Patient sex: M
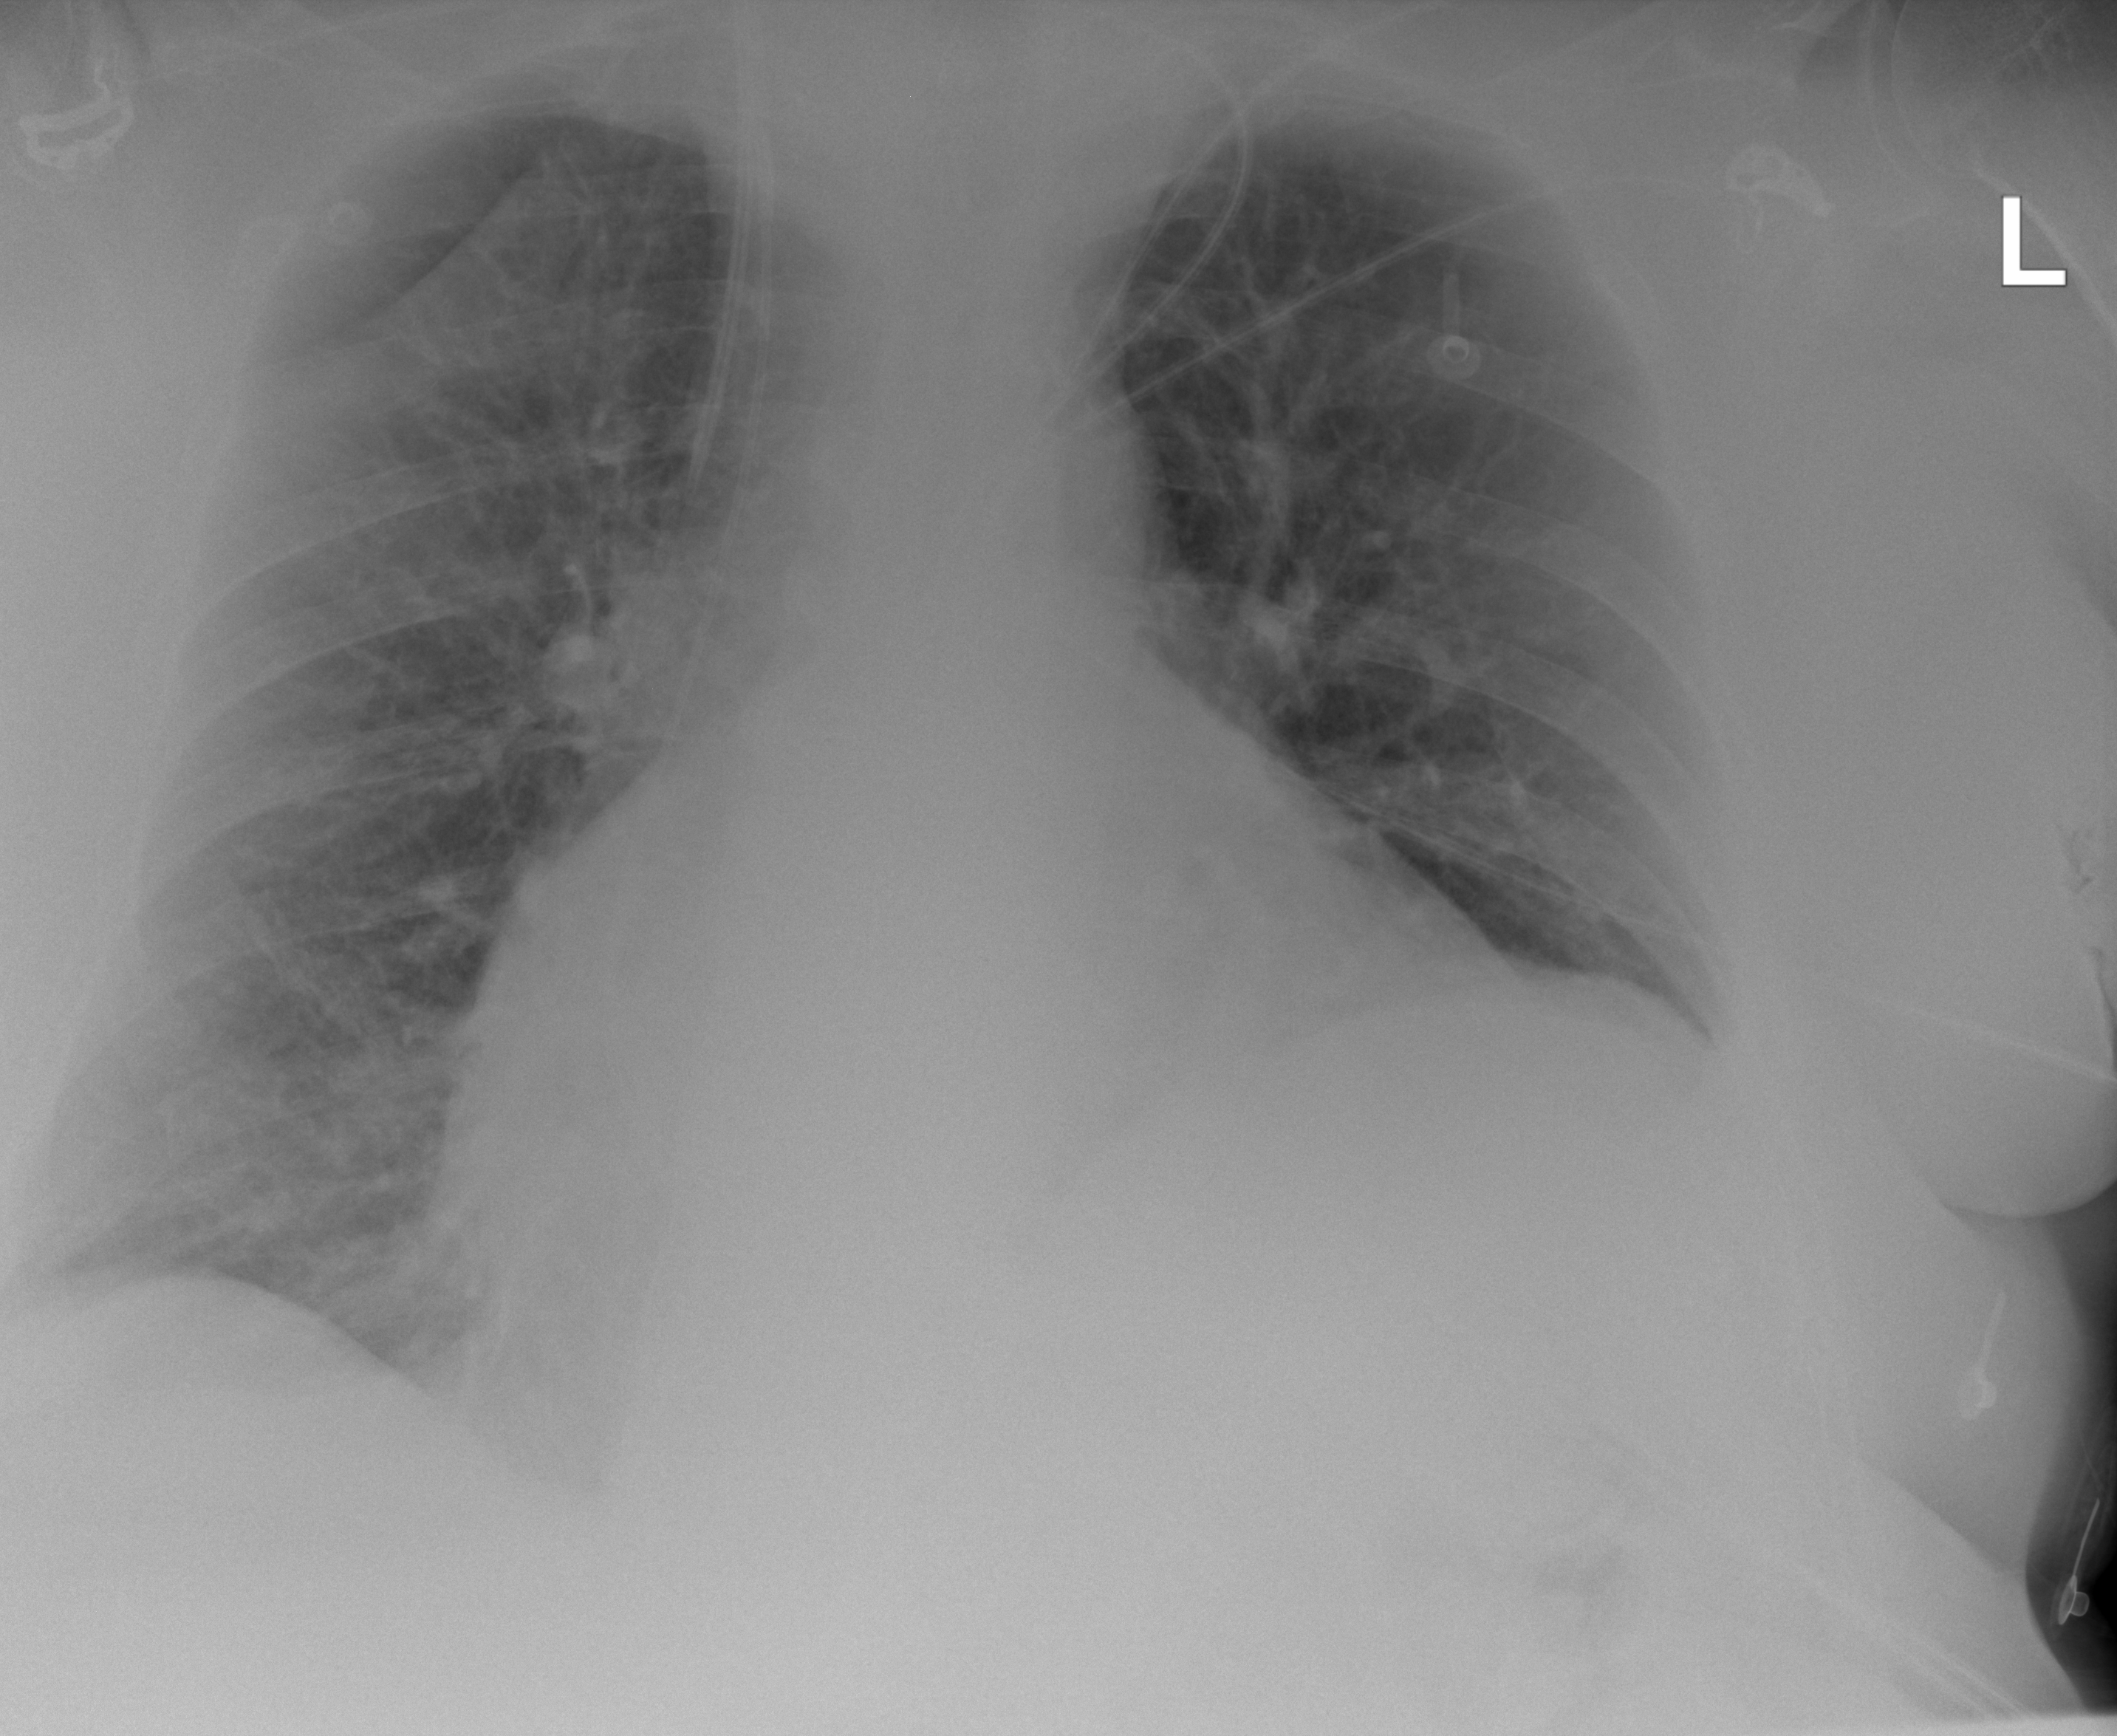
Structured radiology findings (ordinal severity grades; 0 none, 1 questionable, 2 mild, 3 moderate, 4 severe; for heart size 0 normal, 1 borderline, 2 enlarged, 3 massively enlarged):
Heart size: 2
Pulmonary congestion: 0
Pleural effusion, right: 0
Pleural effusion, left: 0
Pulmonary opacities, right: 0
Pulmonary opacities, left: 0
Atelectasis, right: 2
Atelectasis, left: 0